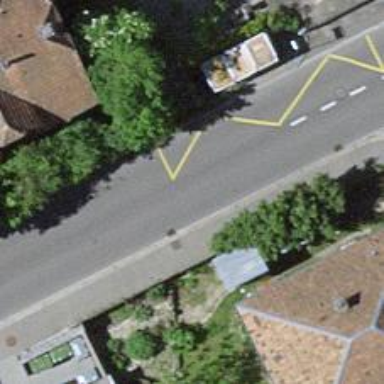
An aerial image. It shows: Bus stop with designated public transport stop position.